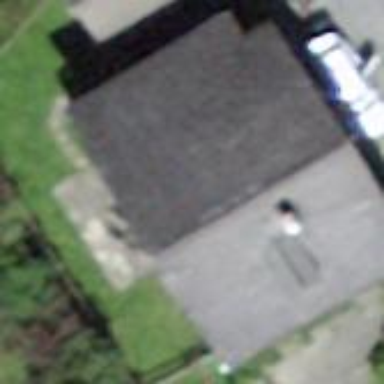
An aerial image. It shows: Simple house.